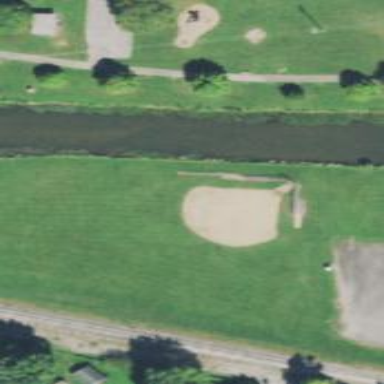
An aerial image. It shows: Baseball pitch for leisure land activities.